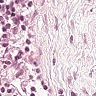
Metastatic tissue present: no